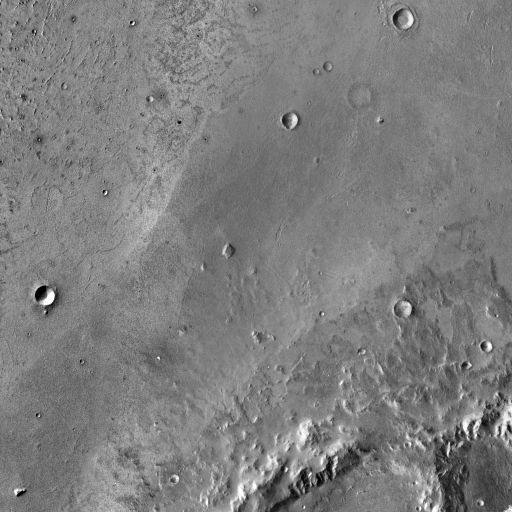
Crater classes present: Background, Other, Layered